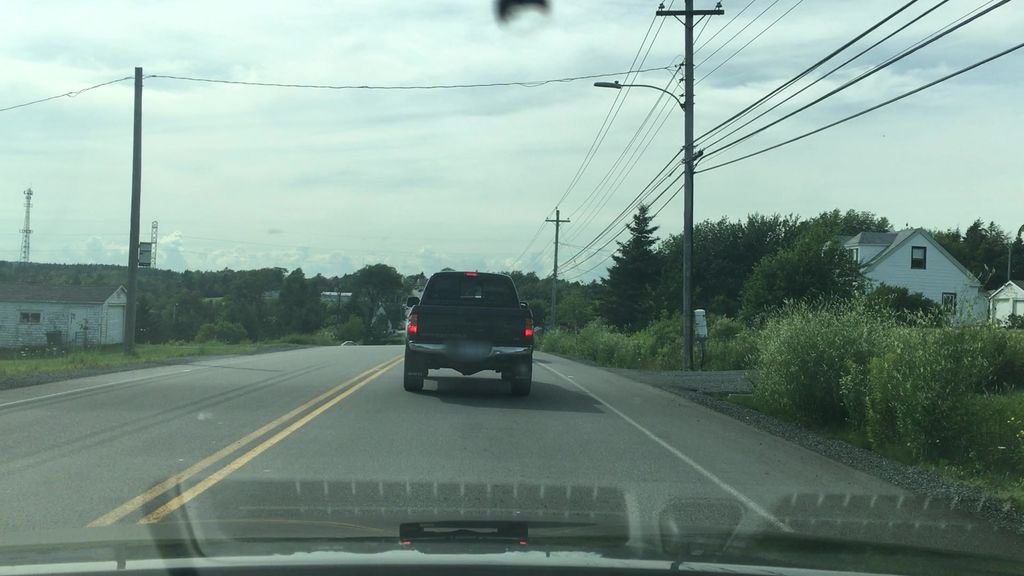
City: halifax